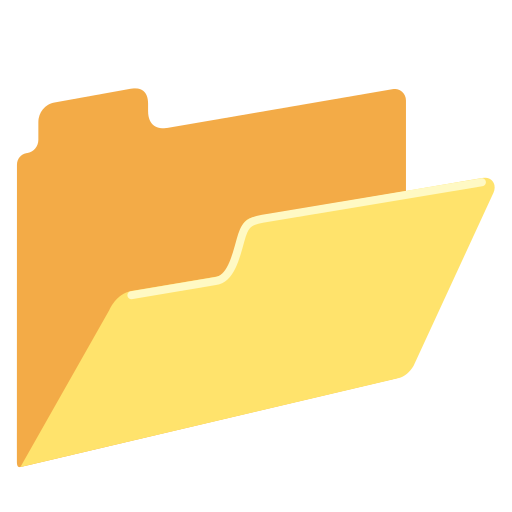
Emoji: 📂